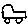
Label: car